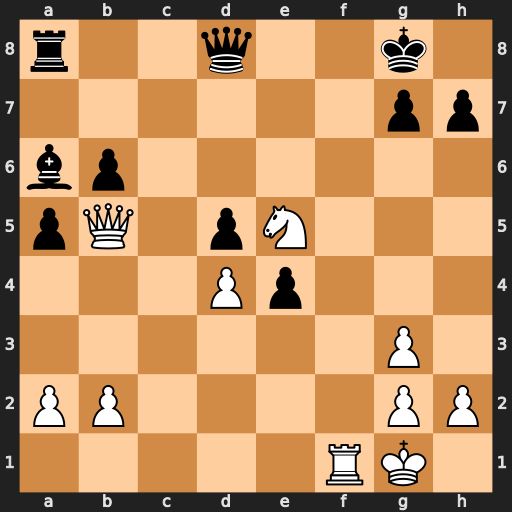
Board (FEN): r2q2k1/6pp/bp6/pQ1pN3/3Pp3/6P1/PP4PP/5RK1
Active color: w
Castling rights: -
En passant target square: -
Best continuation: Qc6 Ra7 Qe6+